Question: Is it possible to mirror a repository (in your choice of SVN, Git, Hg, etc.) by publishing changes to a "dumb" fileserver, and re-assembling them at the other end?

Possible concerns include
- - -
For example, I understand 'svn diff > r1.patch' means you lose the binary files, because SVN doesn't deign to include them.
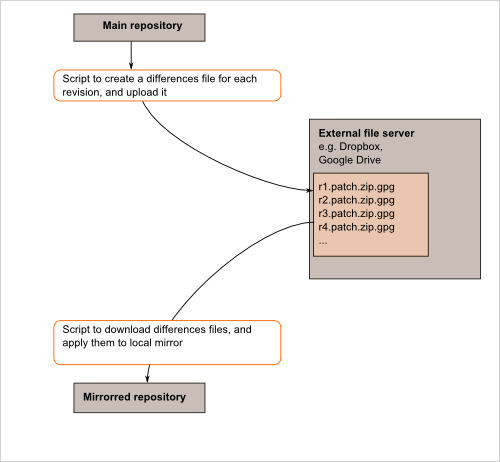
Answer: Yes, it's possible
## Subversion
- 'svn diff -c N --git PATH > PATCH.N'- - 'svn patch PATCH.N <WCPATH>'
## Mercurial
(also bad for mergesets)
- 'hg export -g -r N -o %b-%r.patch'- - 'hg import --exact -s 100 FILENAME.patch'
- 'hg bundle --base parent(N) --rev N::M N-M.hg'- - 'hg unbundle -u N-M.hg'
- 'hg export -o %b-%r.patch -r N::M'- -